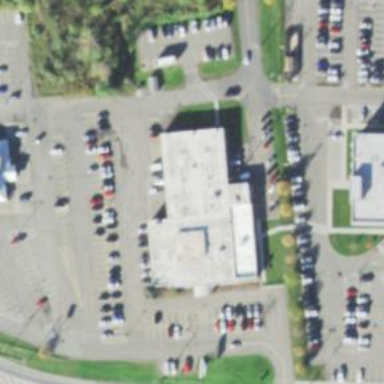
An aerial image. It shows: Commercial building.